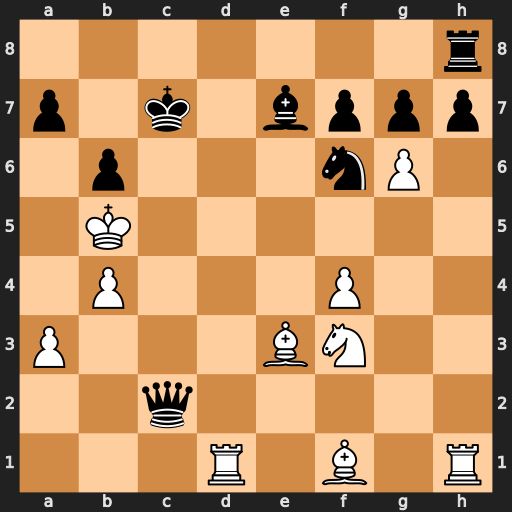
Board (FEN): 7r/p1k1bppp/1p3nP1/1K6/1P3P2/P3BN2/2q5/3R1B1R
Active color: w
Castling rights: -
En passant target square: -
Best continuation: Rc1 a6+ Kxa6 Ra8+ Kb5 Qxc1 Bxc1 Ne4 Kc4